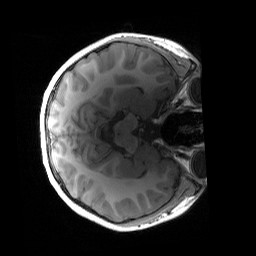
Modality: T1w
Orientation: axial
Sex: male
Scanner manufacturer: siemens
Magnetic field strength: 3 T
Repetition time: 1.9 s
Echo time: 0.00243 s